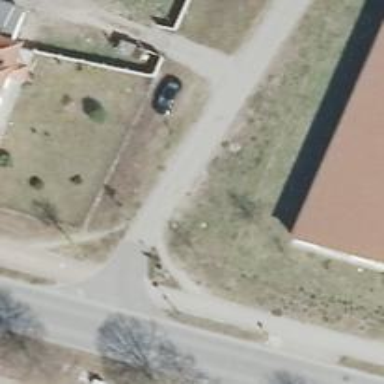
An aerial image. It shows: Asphalt road in residential area.